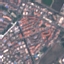
Label: Residential